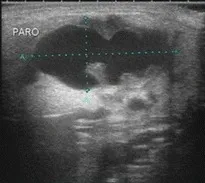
An inflammatory cyst within the submandibular gland. Ultrasonic imaging of the inflamed submandibular gland (c) showed the inflammatory cyst as a black hole with sharp borders, measured 39.8 mm x 19.7 mm in diameter.
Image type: radiology (ultrasound)